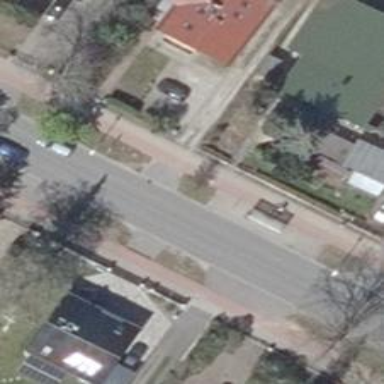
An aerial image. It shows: Secondary road with asphalt surface. There are sidewalks on both sides and cycle track.